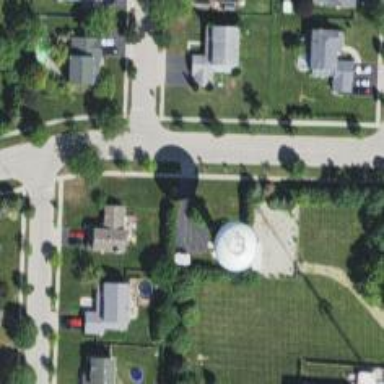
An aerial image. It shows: Water tower that is man-made.